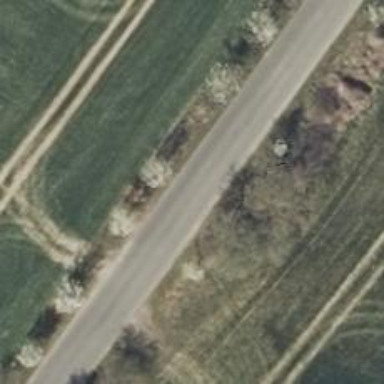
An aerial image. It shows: Unclassified road.